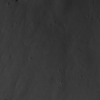
Label: not_dusty